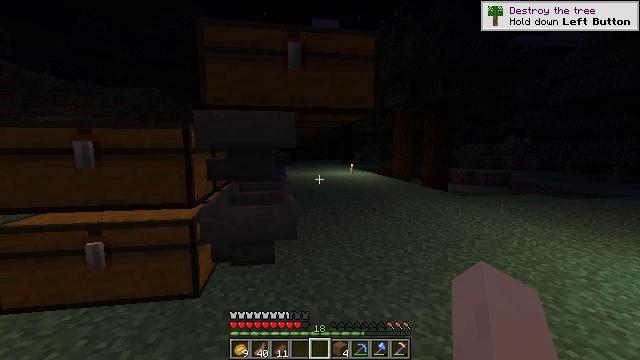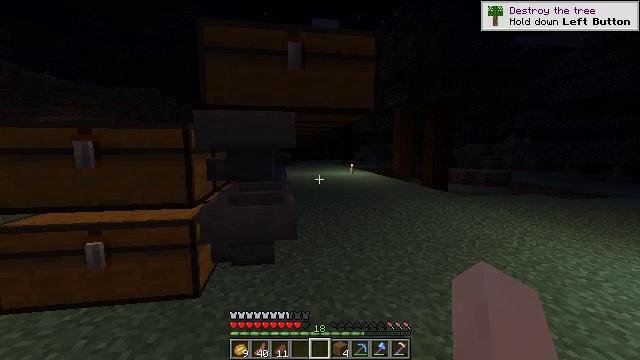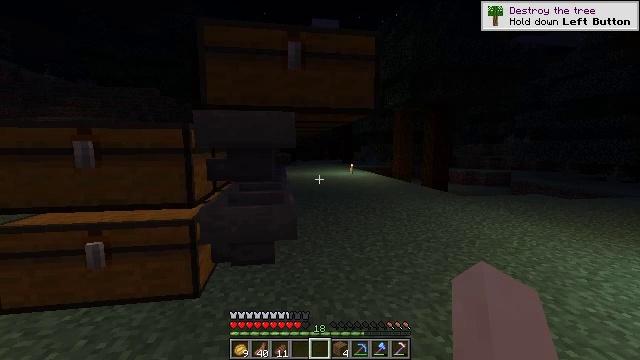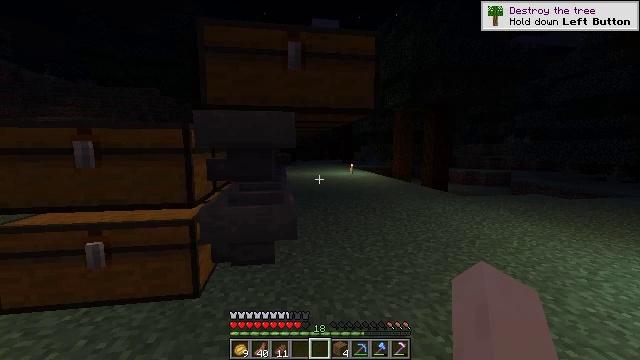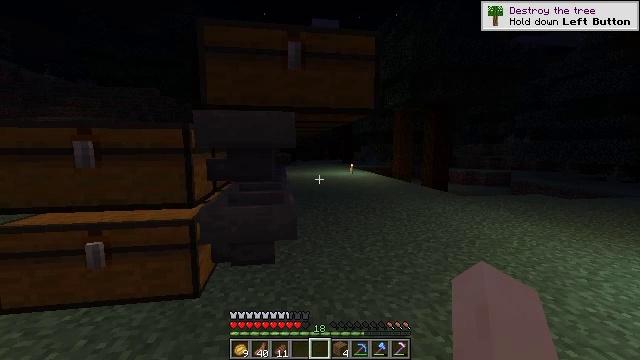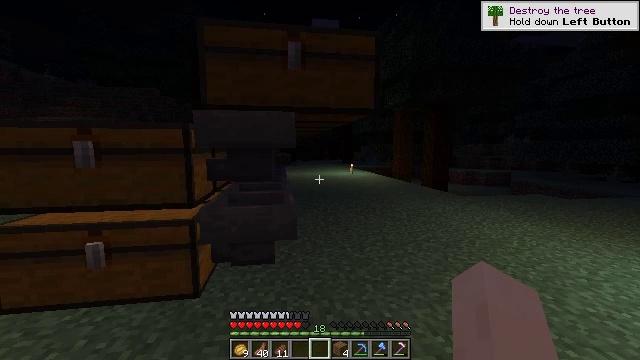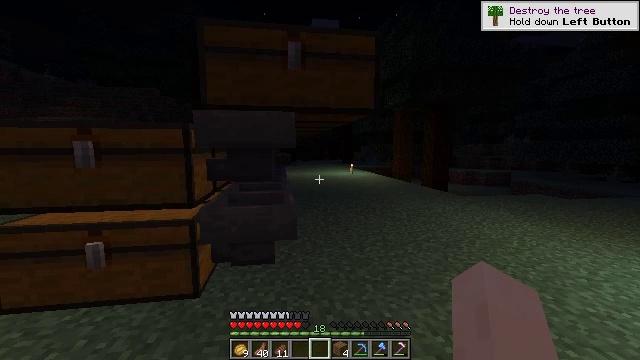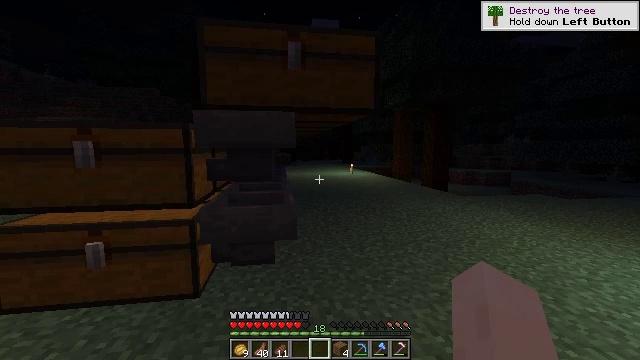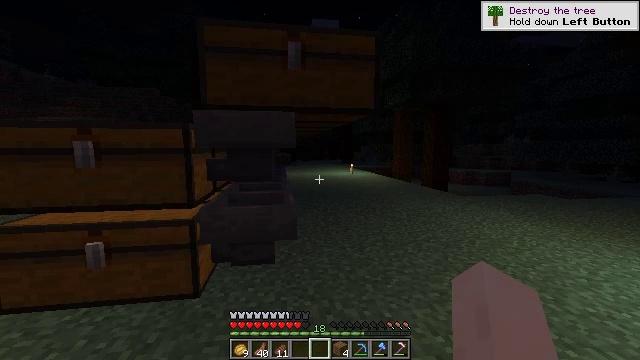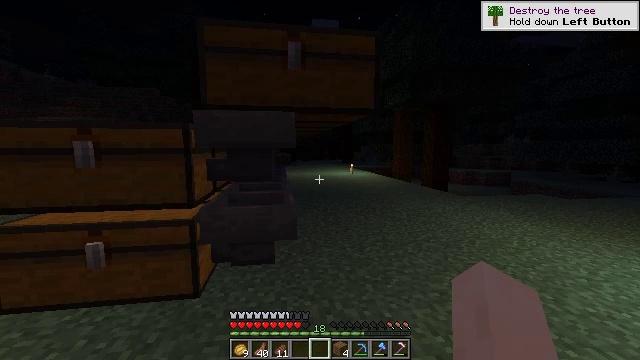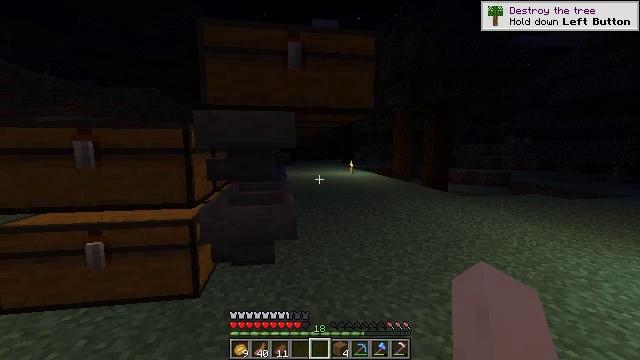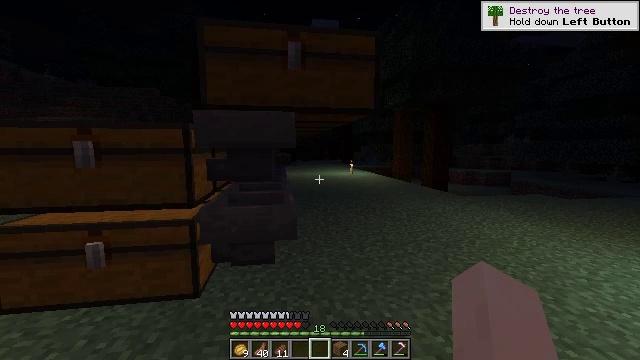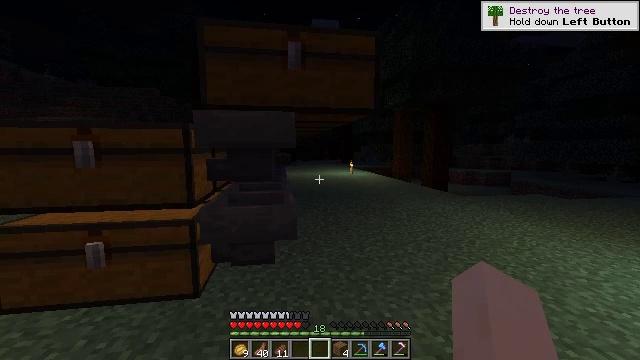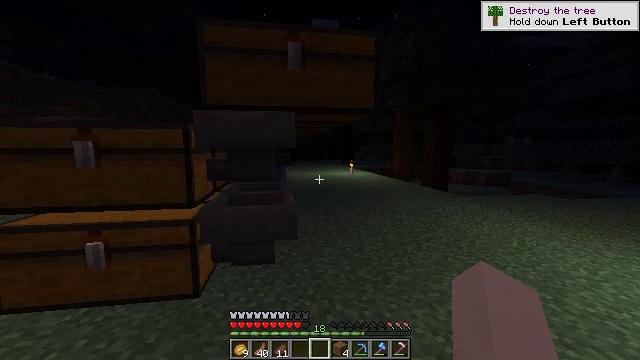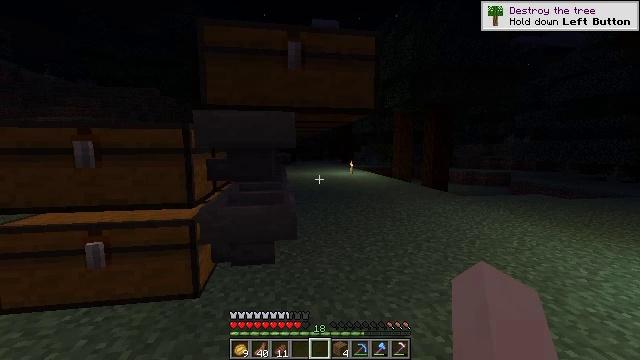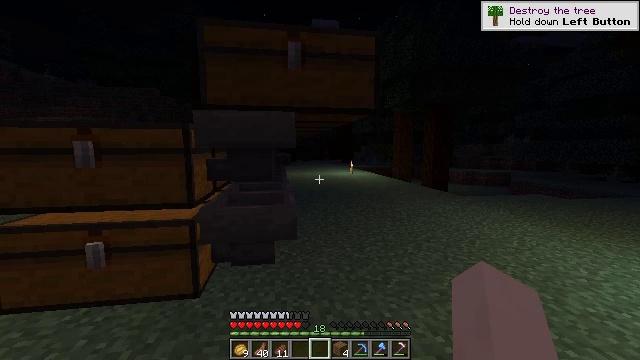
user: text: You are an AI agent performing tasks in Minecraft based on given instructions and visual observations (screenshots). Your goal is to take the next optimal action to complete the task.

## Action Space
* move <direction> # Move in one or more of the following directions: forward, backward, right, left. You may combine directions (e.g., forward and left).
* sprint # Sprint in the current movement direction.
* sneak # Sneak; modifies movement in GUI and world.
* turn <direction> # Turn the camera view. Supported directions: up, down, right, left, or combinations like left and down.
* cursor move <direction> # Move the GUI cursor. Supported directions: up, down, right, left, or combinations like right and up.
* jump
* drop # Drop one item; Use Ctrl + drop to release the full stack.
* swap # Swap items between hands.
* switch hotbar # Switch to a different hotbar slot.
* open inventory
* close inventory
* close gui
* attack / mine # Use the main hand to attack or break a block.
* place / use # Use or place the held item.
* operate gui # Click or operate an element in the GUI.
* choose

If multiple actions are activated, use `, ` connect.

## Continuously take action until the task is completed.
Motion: motion action
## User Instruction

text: mine block trapped chest
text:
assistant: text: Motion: no_op
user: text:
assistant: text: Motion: no_op
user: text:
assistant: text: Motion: no_op
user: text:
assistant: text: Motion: no_op
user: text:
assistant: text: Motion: no_op
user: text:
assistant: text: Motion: no_op
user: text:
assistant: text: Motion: no_op
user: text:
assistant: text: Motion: no_op
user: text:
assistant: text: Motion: no_op
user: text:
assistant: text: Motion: no_op
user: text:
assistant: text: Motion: no_op
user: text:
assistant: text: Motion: no_op
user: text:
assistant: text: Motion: no_op
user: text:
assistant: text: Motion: no_op
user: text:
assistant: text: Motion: no_op
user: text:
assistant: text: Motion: no_op
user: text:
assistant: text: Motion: no_op
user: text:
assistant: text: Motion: no_op
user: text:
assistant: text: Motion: no_op
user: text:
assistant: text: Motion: no_op
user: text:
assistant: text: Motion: no_op
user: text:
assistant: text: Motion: no_op
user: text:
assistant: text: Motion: no_op
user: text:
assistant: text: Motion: no_op
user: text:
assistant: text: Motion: no_op
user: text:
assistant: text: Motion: no_op
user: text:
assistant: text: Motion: no_op
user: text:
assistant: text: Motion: no_op
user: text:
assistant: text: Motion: no_op
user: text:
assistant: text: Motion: no_op